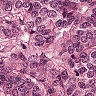
Metastatic tissue present: yes